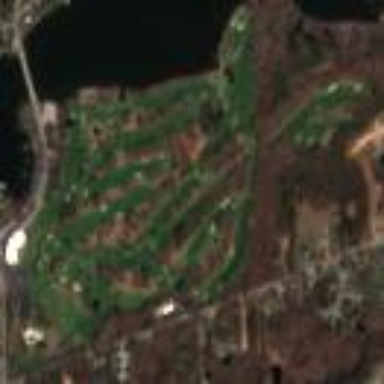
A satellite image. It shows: Golf course.